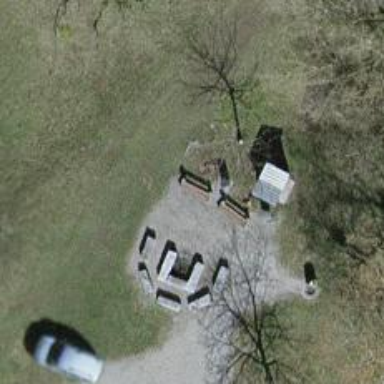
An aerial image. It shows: Picnic table located in leisure land area.